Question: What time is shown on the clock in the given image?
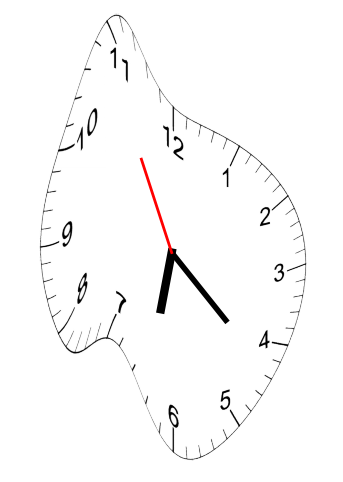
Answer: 06:21:55